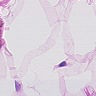
Metastatic tissue present: no